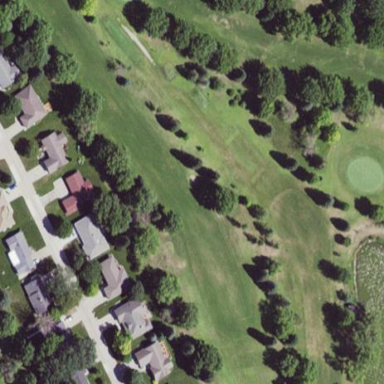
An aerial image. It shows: Golf fairway surrounded by grass.